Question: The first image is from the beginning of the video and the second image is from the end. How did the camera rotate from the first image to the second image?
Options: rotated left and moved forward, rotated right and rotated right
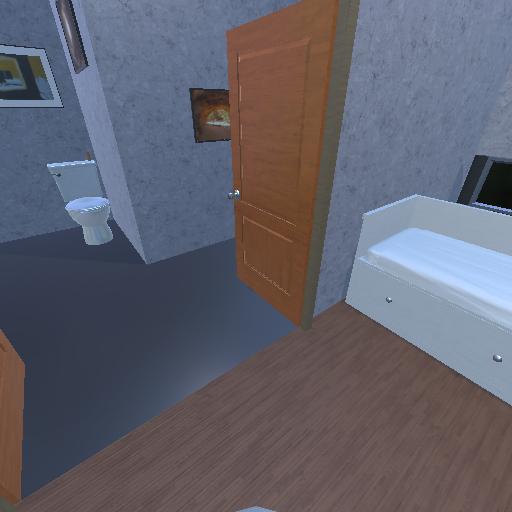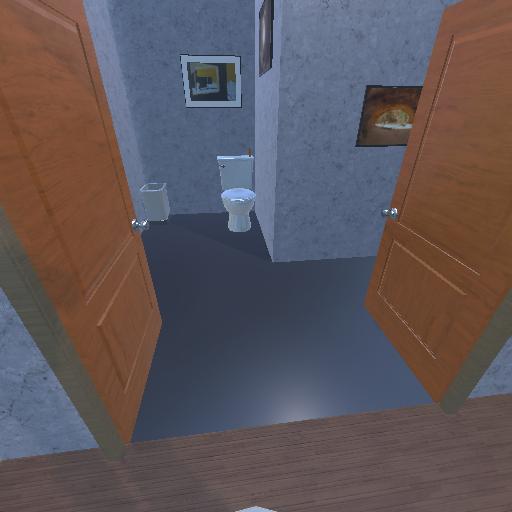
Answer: rotated left and moved forward